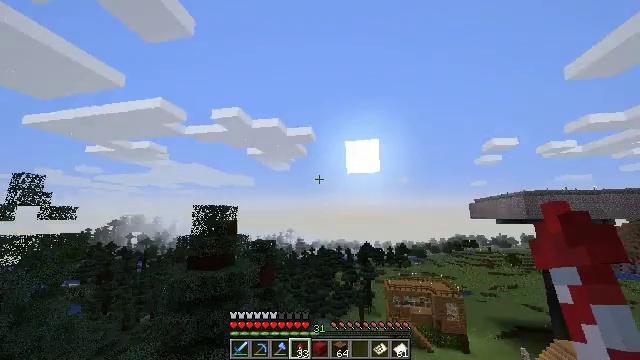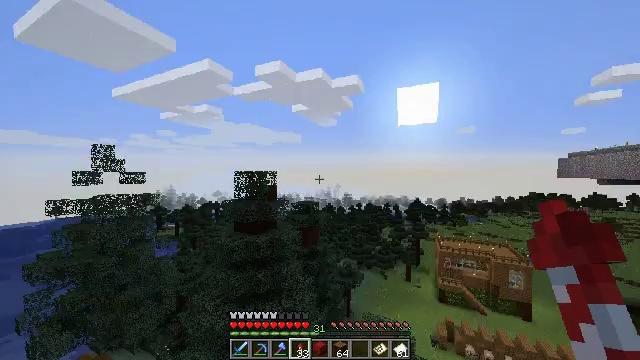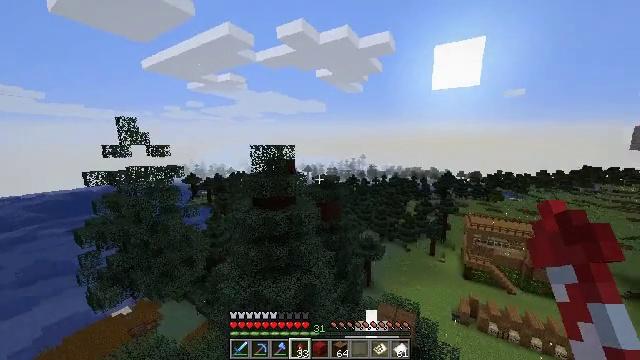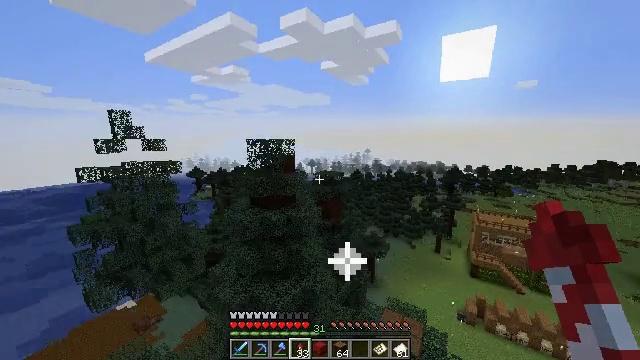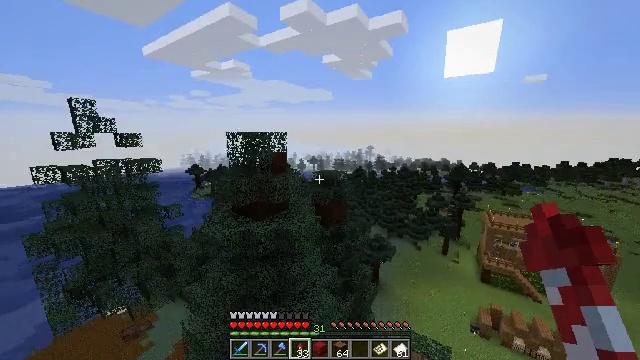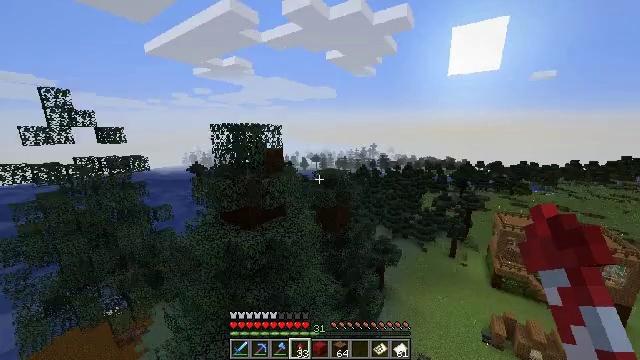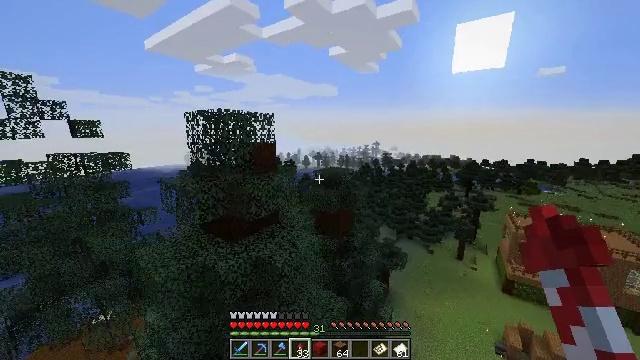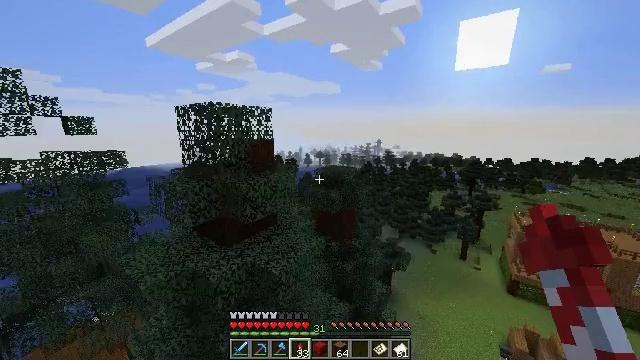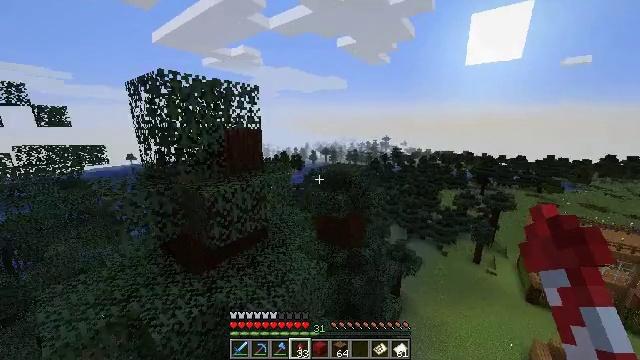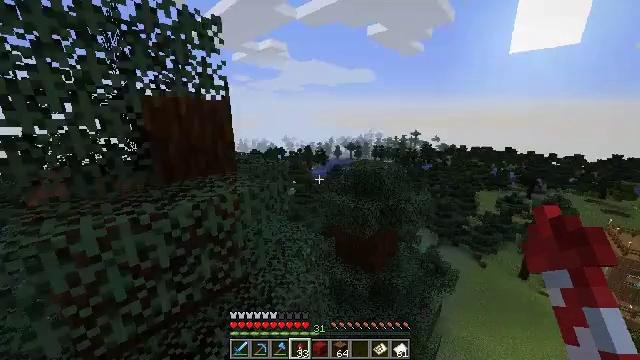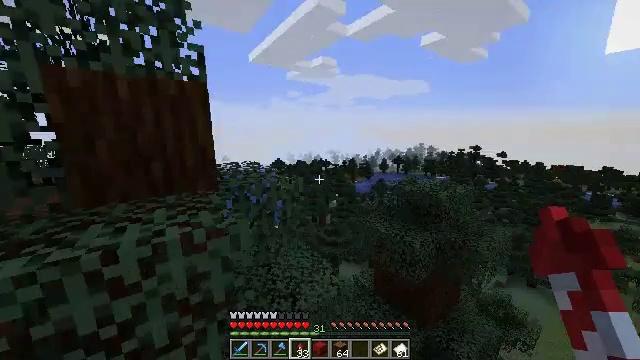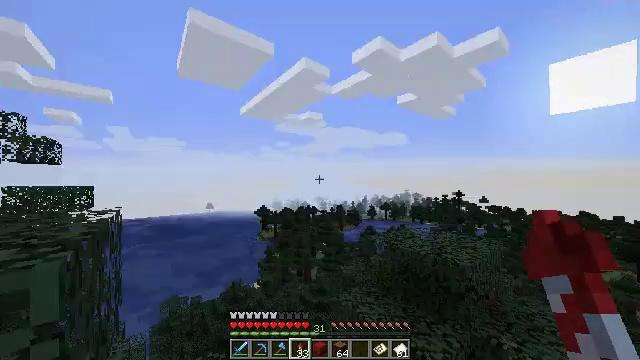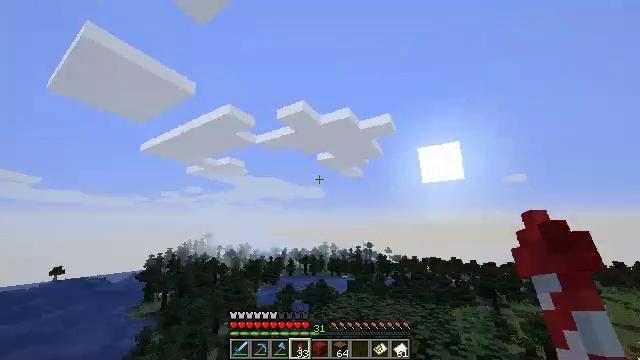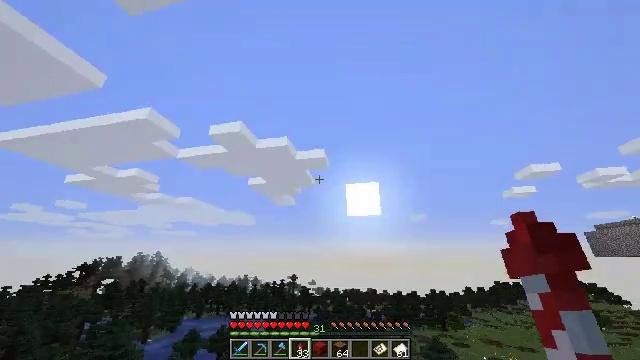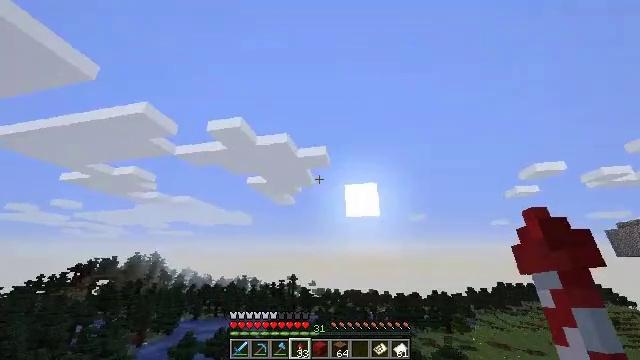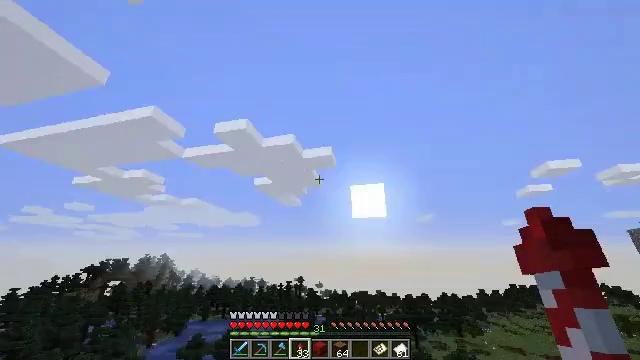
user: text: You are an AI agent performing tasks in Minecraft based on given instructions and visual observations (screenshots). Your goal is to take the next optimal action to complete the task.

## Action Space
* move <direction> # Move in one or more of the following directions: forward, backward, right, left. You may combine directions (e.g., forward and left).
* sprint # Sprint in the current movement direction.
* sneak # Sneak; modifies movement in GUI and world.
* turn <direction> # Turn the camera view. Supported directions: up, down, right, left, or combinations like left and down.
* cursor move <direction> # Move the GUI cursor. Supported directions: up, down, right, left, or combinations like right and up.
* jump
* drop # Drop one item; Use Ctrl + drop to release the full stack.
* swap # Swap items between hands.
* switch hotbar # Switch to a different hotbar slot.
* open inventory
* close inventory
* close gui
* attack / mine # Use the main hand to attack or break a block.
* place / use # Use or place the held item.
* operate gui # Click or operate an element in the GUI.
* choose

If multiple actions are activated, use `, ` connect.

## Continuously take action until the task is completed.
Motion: motion action
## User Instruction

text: Break the spruce leaves to clear the area.
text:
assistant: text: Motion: move forward, sprint, turn left and down
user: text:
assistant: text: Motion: move forward, sprint, turn left and down
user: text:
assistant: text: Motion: move forward, turn left and down
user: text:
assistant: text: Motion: move forward
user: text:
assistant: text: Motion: move forward
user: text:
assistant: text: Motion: move forward
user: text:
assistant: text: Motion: move forward
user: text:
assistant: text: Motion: move forward, turn left
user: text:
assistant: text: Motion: move forward, turn left and down
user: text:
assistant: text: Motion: move forward, turn left and up
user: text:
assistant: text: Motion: move forward, turn right and up
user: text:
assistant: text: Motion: move forward, turn right and up
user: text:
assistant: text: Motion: move forward, turn right and up
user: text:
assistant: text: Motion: move forward
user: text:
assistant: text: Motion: move forward, turn left
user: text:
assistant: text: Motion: move forward, turn left and down
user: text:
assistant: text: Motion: move forward, turn left and down
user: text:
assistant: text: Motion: move forward, turn left and down
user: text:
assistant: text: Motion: move forward, turn left and up
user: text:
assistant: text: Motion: move forward, turn left and up
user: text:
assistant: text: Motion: move forward
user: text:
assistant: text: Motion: move forward
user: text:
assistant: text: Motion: move forward
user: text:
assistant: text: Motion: move forward, turn left
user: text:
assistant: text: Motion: move forward, turn left and up
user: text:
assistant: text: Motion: move forward, turn left
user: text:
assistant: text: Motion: move forward, turn left
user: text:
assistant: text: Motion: move forward, turn left
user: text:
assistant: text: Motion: move forward, turn left
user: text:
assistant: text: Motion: move forward, turn left